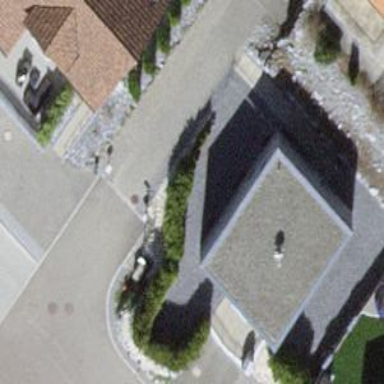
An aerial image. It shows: Detached building with flat roof.